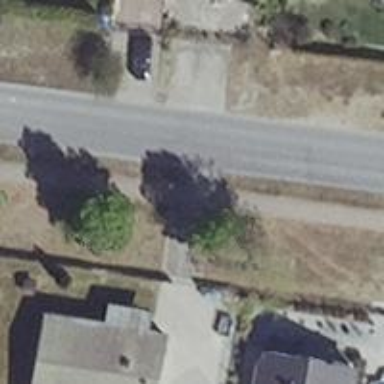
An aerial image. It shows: Driveway leading to service road.